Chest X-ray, PA view. Patient: 37 years old, sex M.
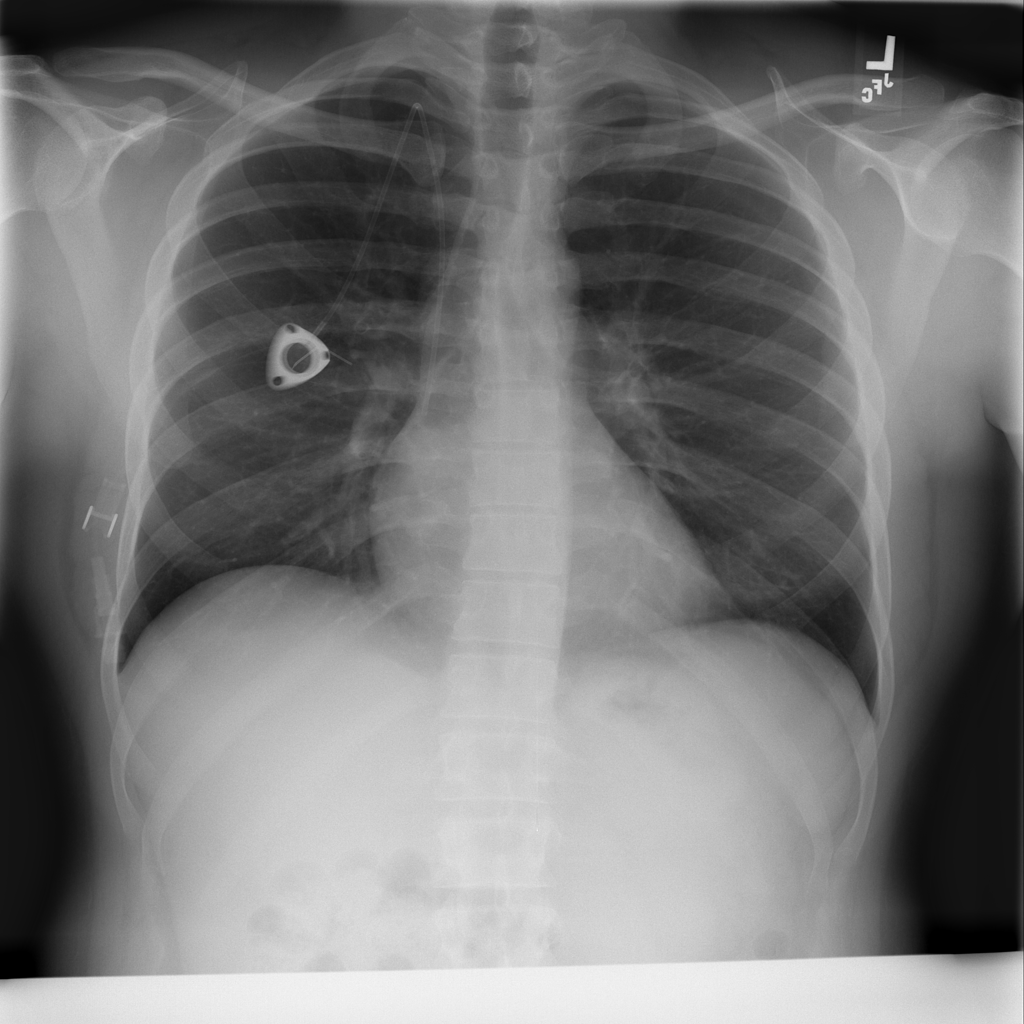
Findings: No Finding